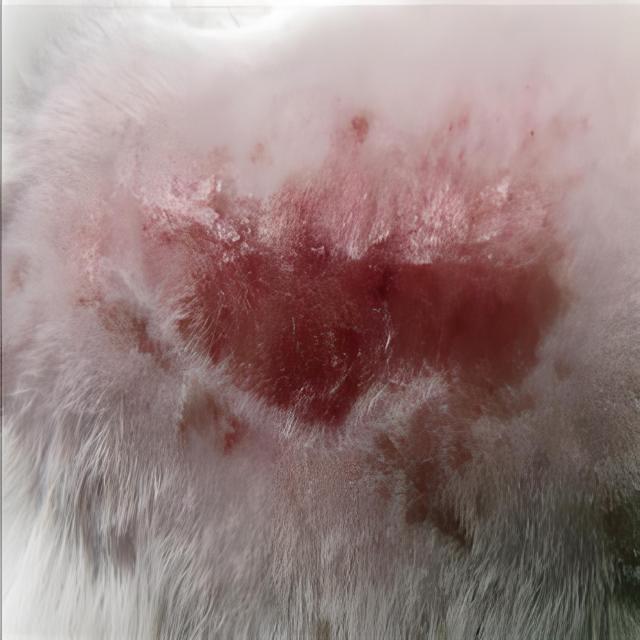
Canine dermatitis — inflammation of the skin presenting with erythema, pruritus, papules, and excoriation. May be allergic, contact, or atopic in origin.